二年级 · 算术
看谁算得快。(共 14 分)

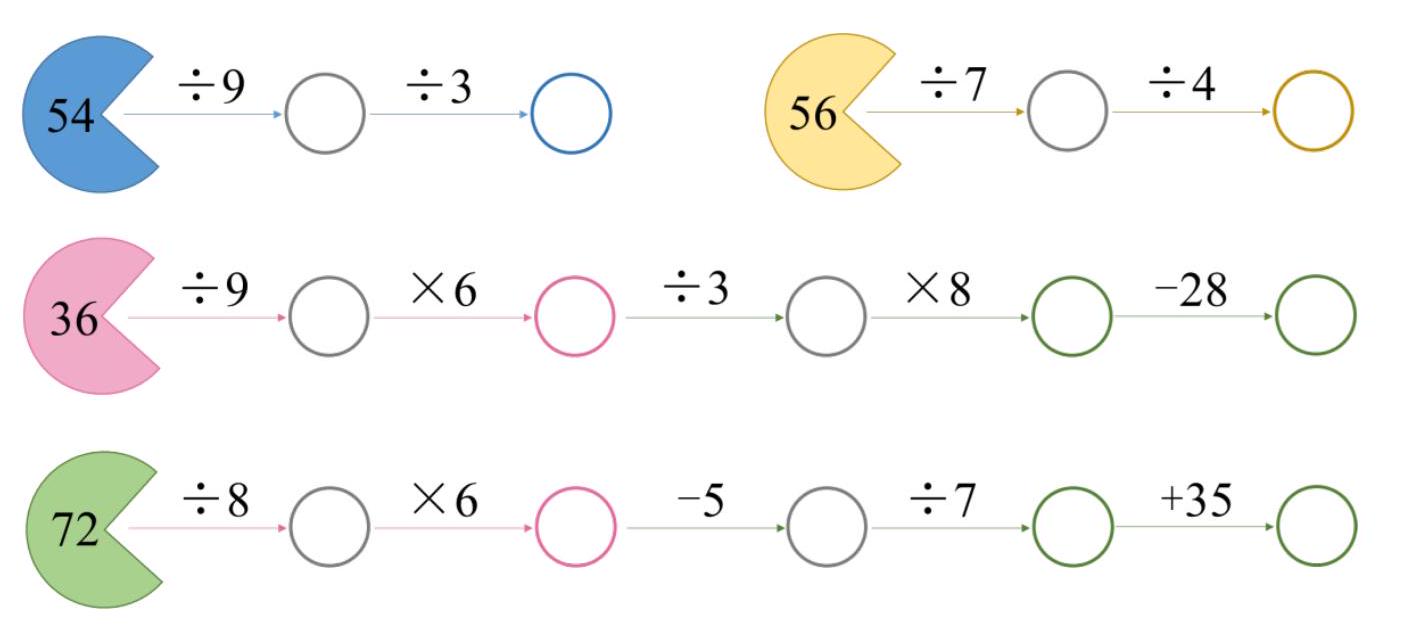
答案: $36 \div 9$ (4) $\times 6$, (24) $\div 3$. (8) $\times 8$. (64) ${ }^{-28}$ (36)

$72 \div 8$ (9) ${ }^{\times 6} \cdot(54)-(49) \div 7$. (7) ${ }^{-5}+35$.(42)